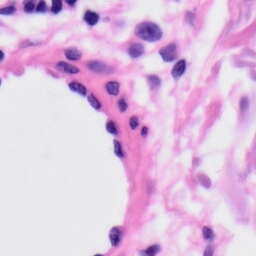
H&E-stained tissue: Skin